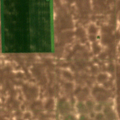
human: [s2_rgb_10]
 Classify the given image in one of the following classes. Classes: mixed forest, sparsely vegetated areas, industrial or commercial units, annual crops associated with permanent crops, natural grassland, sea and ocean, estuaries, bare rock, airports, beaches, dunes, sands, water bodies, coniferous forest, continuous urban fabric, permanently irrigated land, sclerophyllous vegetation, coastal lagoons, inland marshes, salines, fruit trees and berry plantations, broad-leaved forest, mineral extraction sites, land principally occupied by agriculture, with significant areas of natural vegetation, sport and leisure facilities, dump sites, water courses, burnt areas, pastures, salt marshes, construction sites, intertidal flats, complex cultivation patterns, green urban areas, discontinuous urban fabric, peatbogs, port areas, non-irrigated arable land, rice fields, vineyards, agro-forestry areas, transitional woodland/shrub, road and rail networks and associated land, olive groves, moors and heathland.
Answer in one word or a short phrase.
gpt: non-irrigated arable land